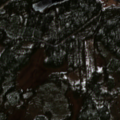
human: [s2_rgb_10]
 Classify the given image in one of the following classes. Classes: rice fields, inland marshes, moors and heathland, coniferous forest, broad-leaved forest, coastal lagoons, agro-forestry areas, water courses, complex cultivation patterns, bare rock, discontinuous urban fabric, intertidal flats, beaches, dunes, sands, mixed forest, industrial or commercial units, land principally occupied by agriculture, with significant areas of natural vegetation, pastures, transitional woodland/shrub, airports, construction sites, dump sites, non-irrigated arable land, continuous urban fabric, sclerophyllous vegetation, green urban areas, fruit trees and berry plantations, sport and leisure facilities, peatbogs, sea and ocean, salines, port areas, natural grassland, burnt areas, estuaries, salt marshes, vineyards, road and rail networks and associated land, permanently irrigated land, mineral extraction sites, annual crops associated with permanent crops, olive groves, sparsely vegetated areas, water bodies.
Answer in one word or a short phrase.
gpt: coniferous forest, transitional woodland/shrub, water bodies